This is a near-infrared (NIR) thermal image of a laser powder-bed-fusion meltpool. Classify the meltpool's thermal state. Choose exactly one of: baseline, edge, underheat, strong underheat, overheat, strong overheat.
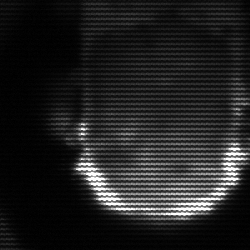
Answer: baseline